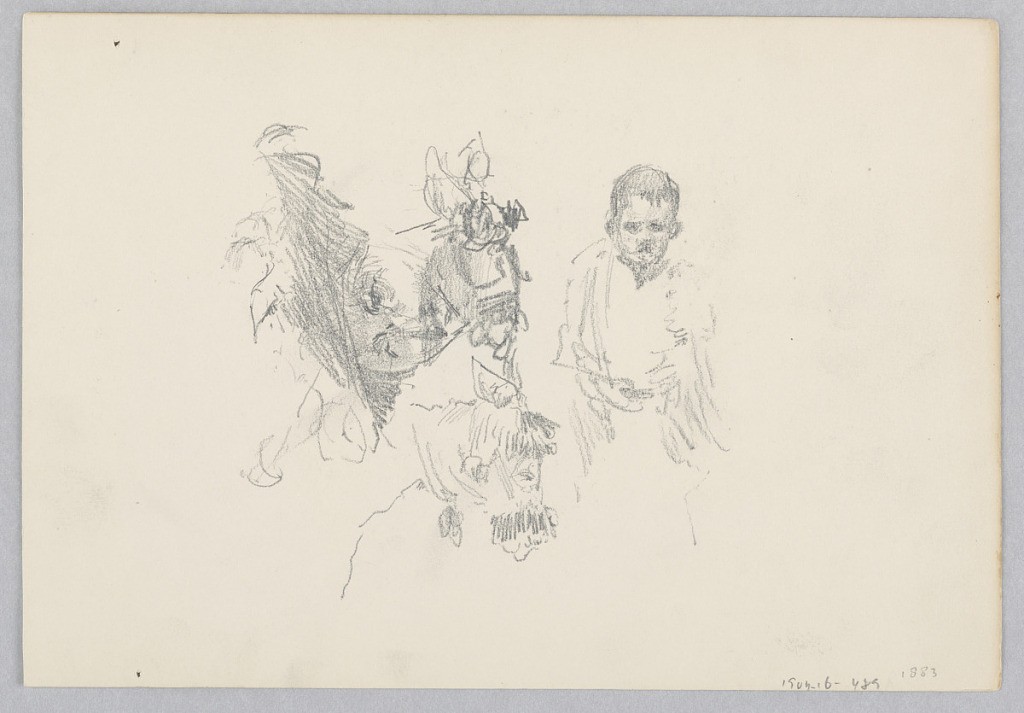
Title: Figures
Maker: Robert Frederick Blum, American, 1857–1903
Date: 1883
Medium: Graphite on wove paper
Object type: Drawing
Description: Recto: Partial sketch of a young male figure and a donkey; Verso: Sketch of an window with curtains.